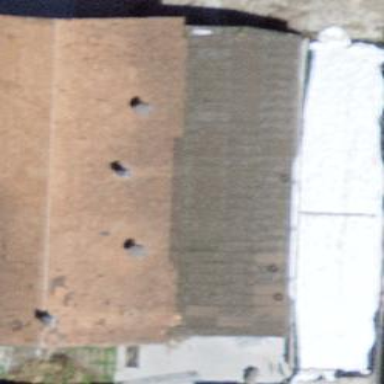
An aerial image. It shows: Rural barn.